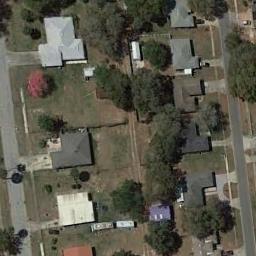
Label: medium_residential